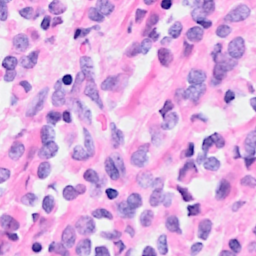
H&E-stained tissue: Breast